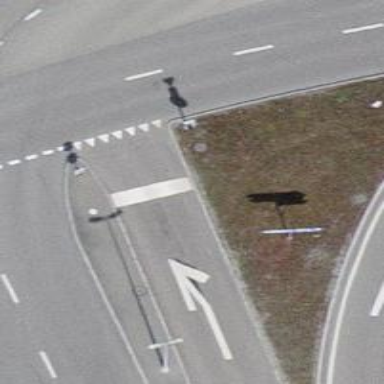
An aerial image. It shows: Road with traffic signals.